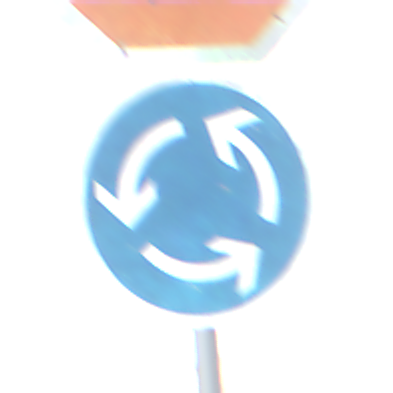
Verkehrszeichen: Kreisverkehr
Zusatzzeichen oben: Stop
Umgebung: Roofed, Beach
Tageszeit: Midday
Wetter: Overcast
Licht: Natural
Jahreszeit: NotSpecified
Kontrast: LowContrast